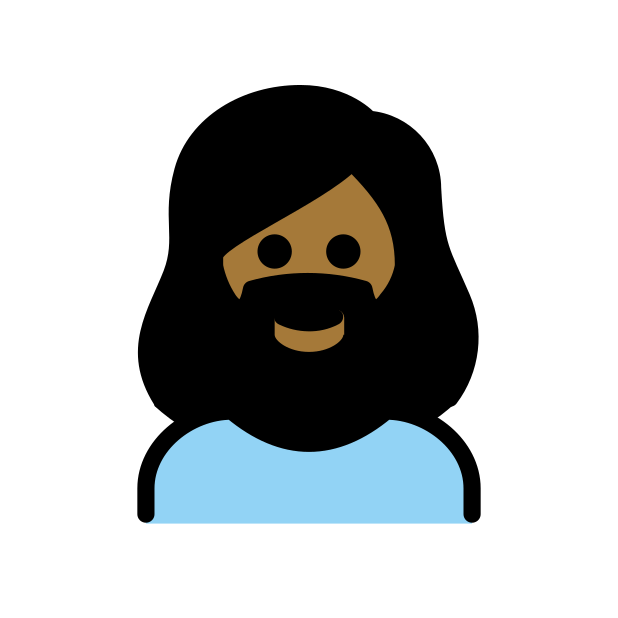
woman: medium-dark skin tone, beard